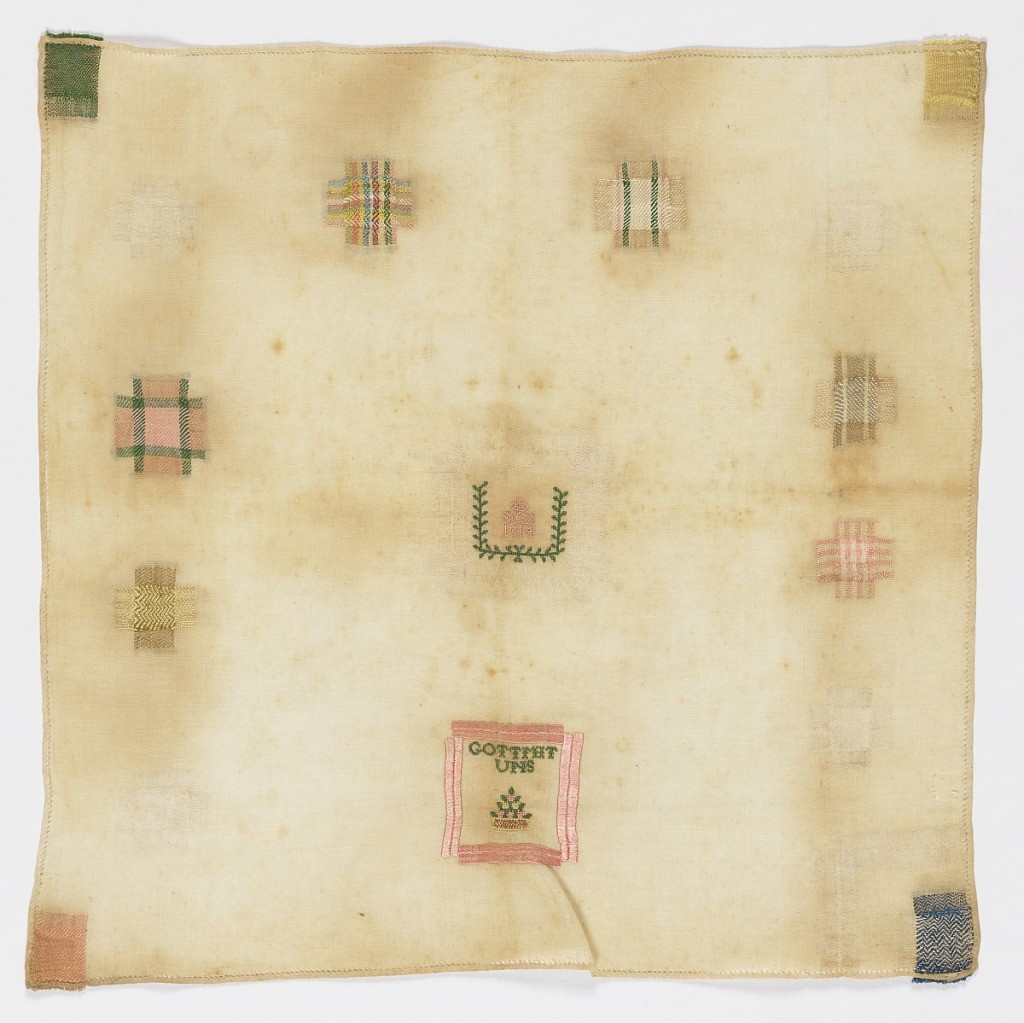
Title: Darning sampler
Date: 1814
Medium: silk embroidery on cotton foundation Technique: embroidered in running, satin, and cross stitches on plain weave foundation
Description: Ten squares of darning pattern, four patched corners, insert patch in center with crowned monogram and "gottmit uns" in a square.